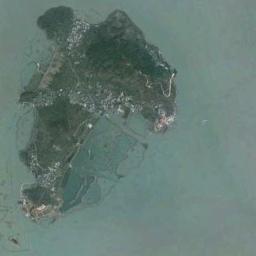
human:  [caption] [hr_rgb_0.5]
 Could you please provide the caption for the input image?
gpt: The irregularly shaped green island is surrounded by turquoise waters, With mountains with green plants and buildings such as houses .

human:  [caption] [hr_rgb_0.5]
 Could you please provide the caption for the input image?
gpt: There are many trees on the island .

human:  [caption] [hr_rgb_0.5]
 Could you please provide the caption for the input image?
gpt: The island with dense vegetation is surrounded by green waters .

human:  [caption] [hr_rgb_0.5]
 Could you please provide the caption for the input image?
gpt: There are many islands of different sizes .

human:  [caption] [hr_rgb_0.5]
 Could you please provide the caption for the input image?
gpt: The green island with many buildings is surrounded by green water .